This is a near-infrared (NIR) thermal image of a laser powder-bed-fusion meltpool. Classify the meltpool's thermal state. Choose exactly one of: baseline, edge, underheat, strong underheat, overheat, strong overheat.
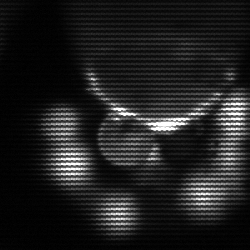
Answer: edge